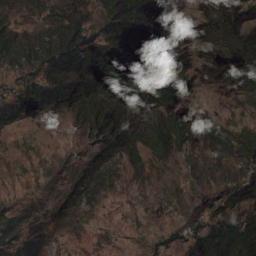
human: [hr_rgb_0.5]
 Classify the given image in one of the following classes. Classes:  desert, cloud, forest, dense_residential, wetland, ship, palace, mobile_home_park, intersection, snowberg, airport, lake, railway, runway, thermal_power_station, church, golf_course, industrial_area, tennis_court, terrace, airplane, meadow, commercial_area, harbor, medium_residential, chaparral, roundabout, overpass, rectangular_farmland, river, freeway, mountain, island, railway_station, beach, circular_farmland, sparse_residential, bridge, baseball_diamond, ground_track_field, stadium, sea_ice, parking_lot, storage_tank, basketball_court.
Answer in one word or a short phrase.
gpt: cloud